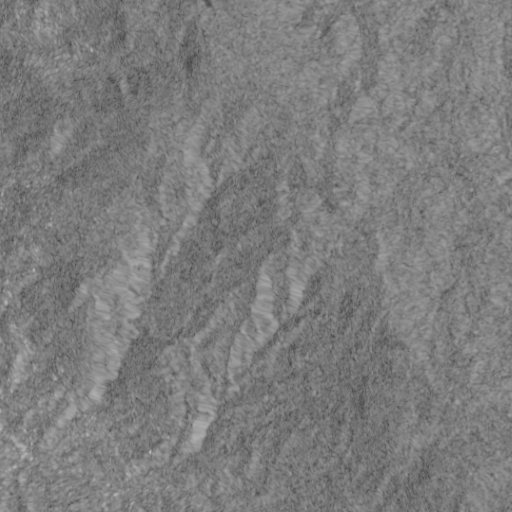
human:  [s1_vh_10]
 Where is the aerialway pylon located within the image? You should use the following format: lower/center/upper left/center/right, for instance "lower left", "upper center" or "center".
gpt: The aerialway pylon is located in the lower left of the image.
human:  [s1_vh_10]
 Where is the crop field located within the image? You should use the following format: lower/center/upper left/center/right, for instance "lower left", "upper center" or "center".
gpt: The crop field is located in the lower left of the image.
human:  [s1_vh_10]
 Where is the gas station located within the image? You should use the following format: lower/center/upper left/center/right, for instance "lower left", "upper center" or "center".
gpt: The gas station is located in the lower left of the image.
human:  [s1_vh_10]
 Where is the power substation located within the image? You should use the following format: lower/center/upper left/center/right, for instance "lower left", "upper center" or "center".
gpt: The power substation is located in the lower left of the image.
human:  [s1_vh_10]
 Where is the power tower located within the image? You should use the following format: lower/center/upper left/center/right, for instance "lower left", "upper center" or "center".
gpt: The power tower is located in the lower left of the image.
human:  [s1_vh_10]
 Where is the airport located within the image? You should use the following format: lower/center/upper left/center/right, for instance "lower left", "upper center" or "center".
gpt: There is no airport in the image.

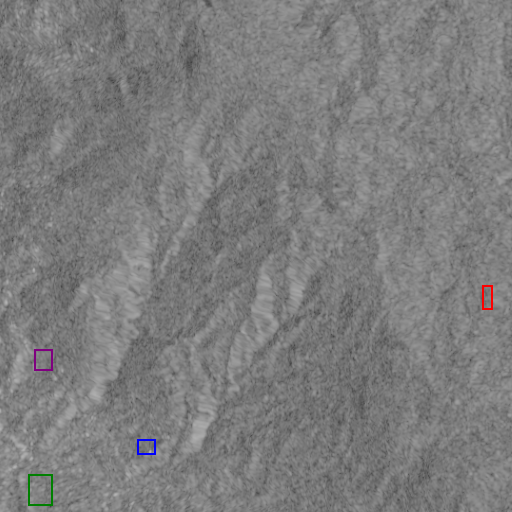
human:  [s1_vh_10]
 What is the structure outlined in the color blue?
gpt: The structure outlined in blue is a crop field.
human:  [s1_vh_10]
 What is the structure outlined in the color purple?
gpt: The structure outlined in purple is a park.
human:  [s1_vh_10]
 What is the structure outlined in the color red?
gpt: The structure outlined in red is a parking lot.
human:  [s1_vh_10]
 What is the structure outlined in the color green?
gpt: The structure outlined in green is a power substation.
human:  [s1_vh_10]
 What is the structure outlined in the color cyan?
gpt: There is no cyan outline.